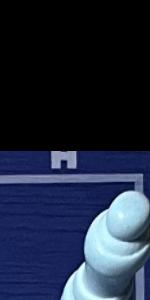
Label: Empty